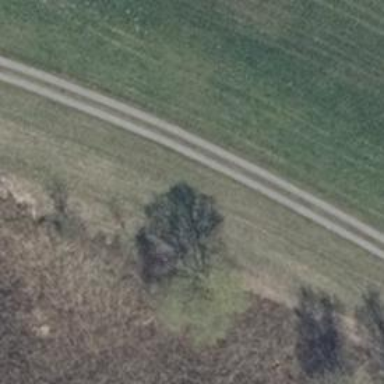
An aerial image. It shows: Well-maintained track road with grade 1 tracktype.